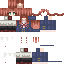
A female human skin with medium skin, wearing brown long hair dressed in a blue hoodie and black pants, featuring a closed mouth.